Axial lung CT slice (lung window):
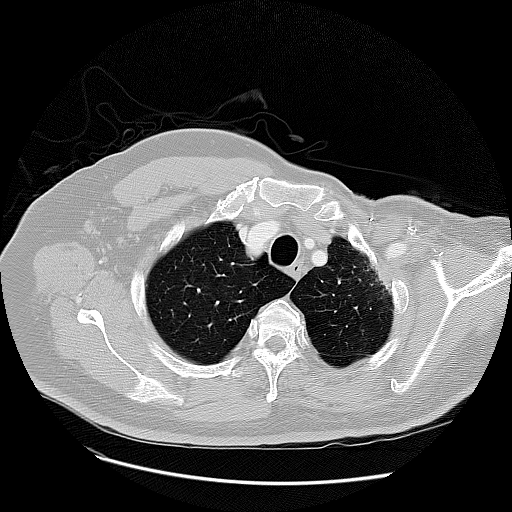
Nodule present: no